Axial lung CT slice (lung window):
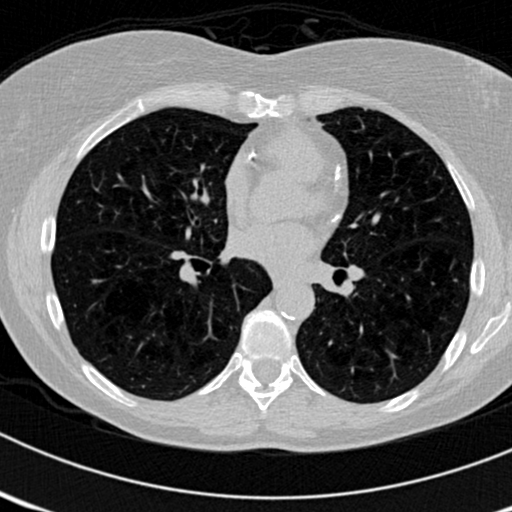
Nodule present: no